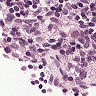
Metastatic tissue present: no